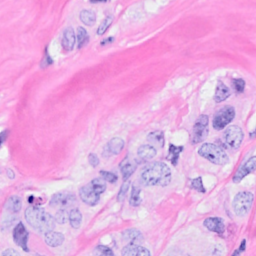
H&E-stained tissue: Breast